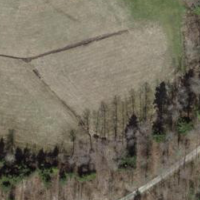
EUNIS habitat code: 44
Species observed at this site:
Phaneroptera falcata